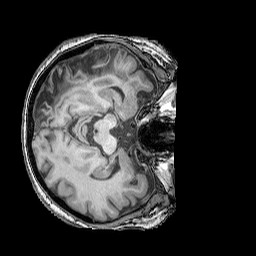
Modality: T1w
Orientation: axial
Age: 68
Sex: female
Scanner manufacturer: siemens
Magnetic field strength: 3 T
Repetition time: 2.25 s
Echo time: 0.00411 s